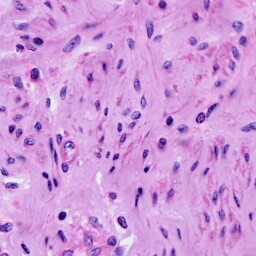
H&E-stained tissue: Cervix